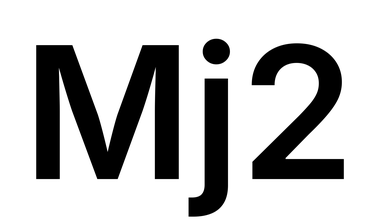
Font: Inter_SemiBold